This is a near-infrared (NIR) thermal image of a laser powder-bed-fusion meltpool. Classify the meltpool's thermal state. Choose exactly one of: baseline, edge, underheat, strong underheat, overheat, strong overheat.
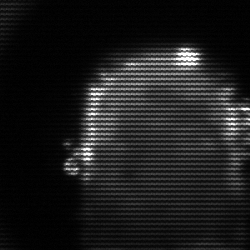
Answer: baseline